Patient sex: M
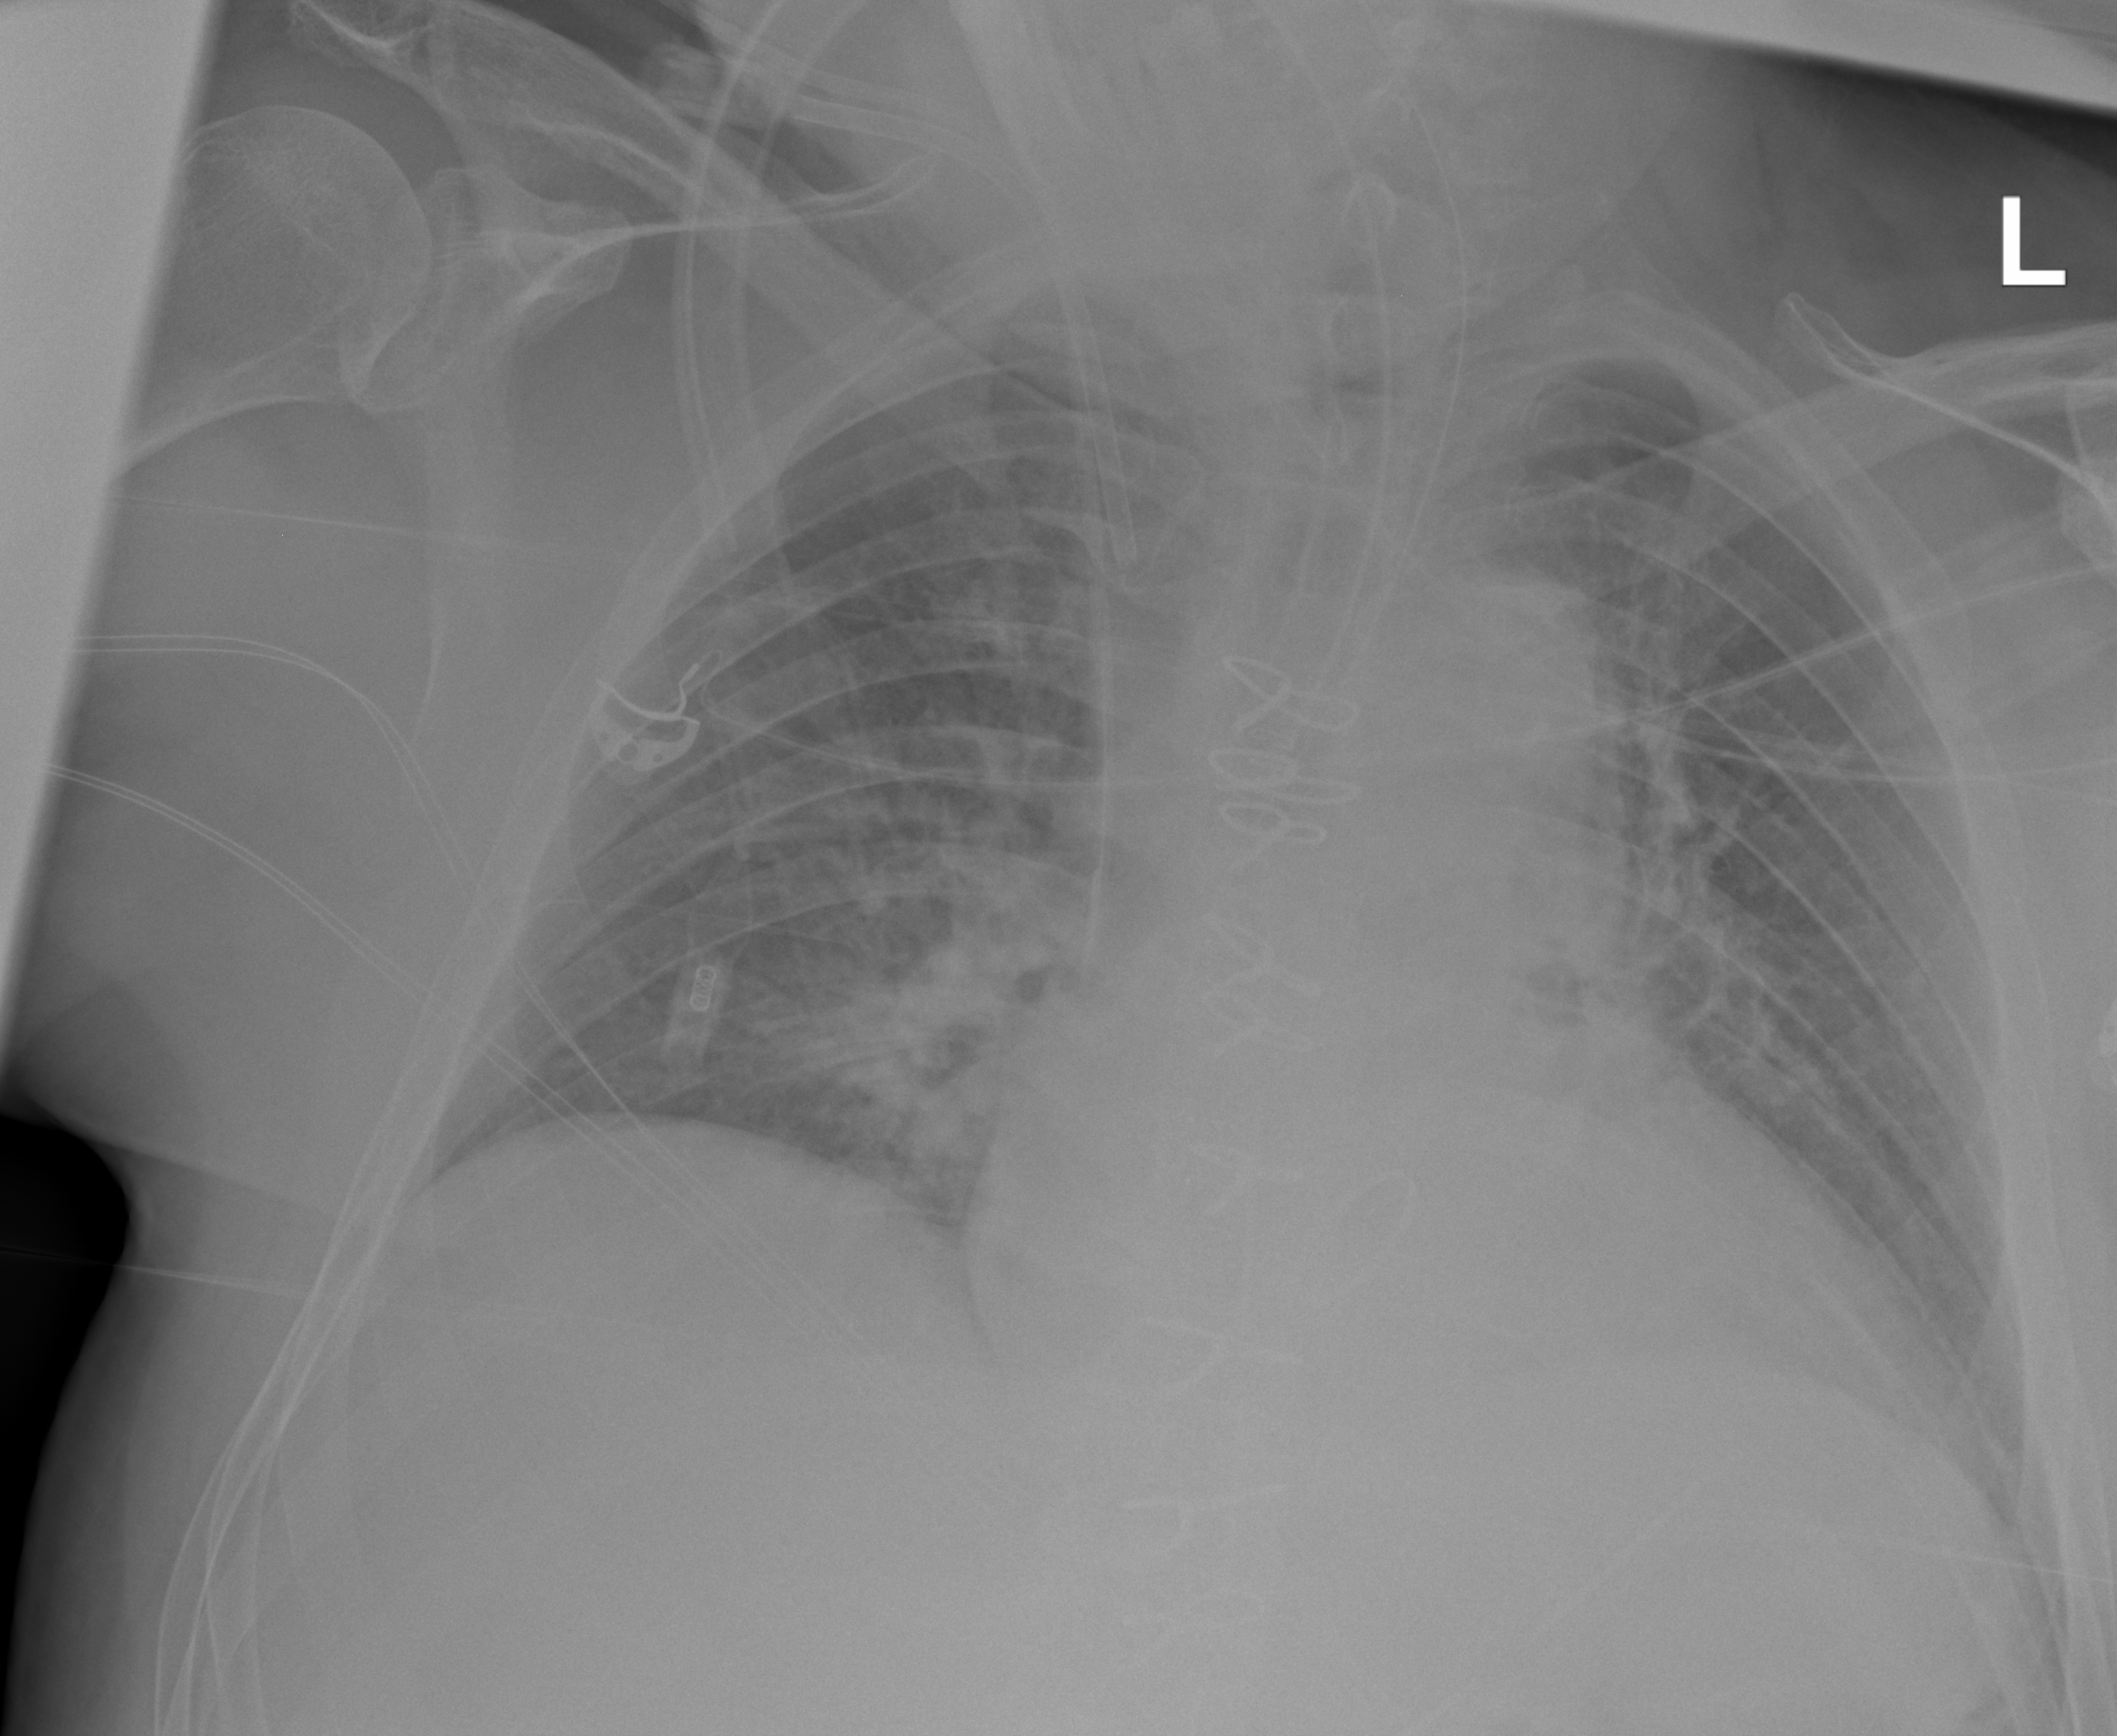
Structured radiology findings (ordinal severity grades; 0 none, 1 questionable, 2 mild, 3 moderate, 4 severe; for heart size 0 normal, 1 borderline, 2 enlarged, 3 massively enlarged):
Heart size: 2
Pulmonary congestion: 2
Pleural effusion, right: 0
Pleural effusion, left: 0
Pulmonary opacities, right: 1
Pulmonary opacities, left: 0
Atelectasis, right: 2
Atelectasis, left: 0